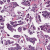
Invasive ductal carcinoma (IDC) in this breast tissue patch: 1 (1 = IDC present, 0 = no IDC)